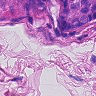
Metastatic tissue present: yes